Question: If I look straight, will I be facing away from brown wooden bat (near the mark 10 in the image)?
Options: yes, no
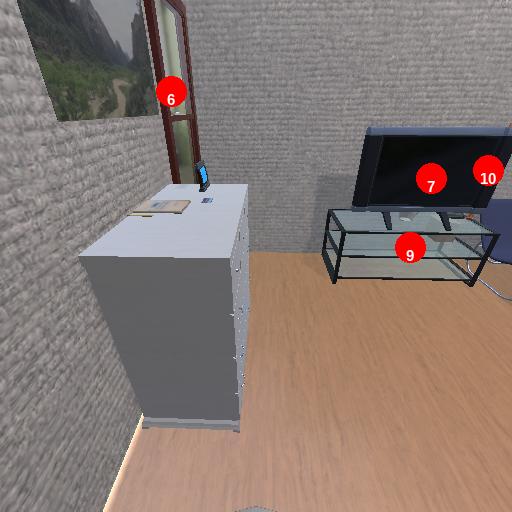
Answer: yes